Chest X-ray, PA view. Patient: 52 years old, sex F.
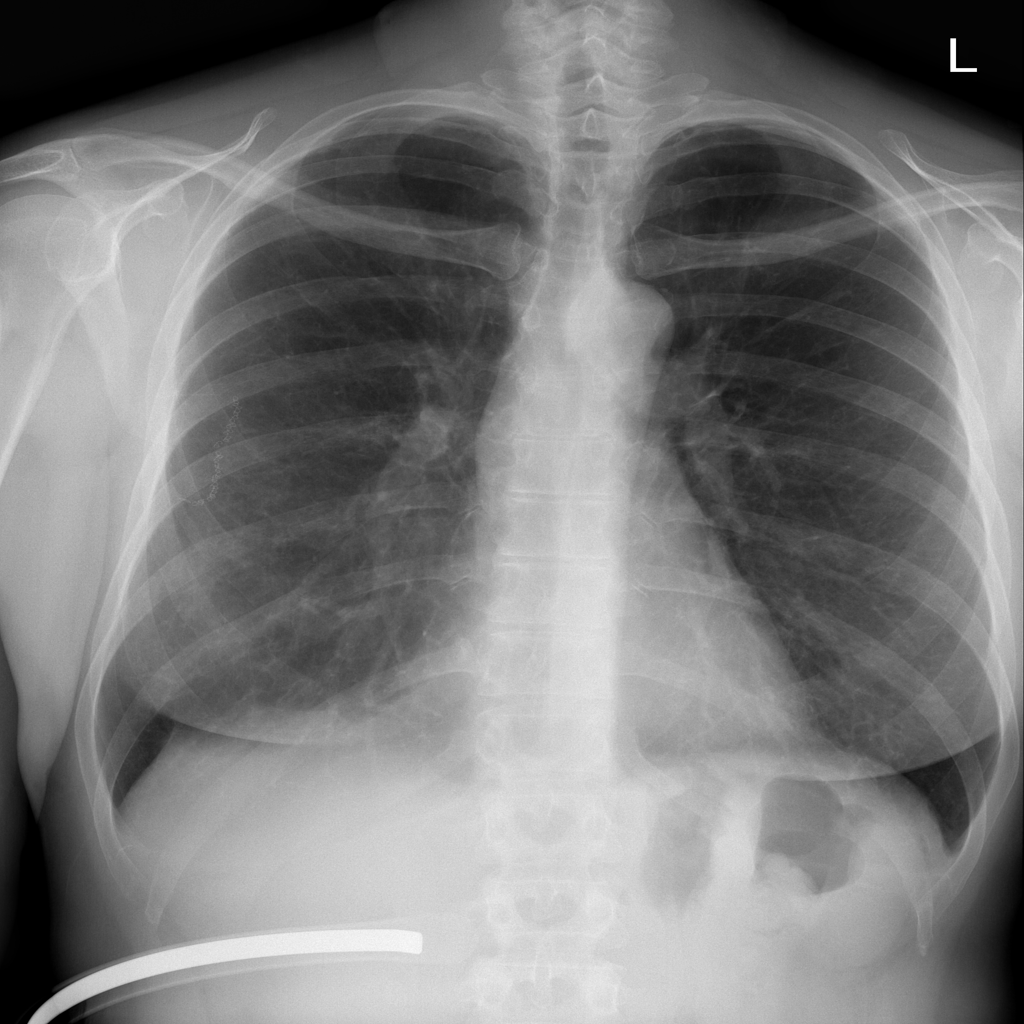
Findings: No Finding